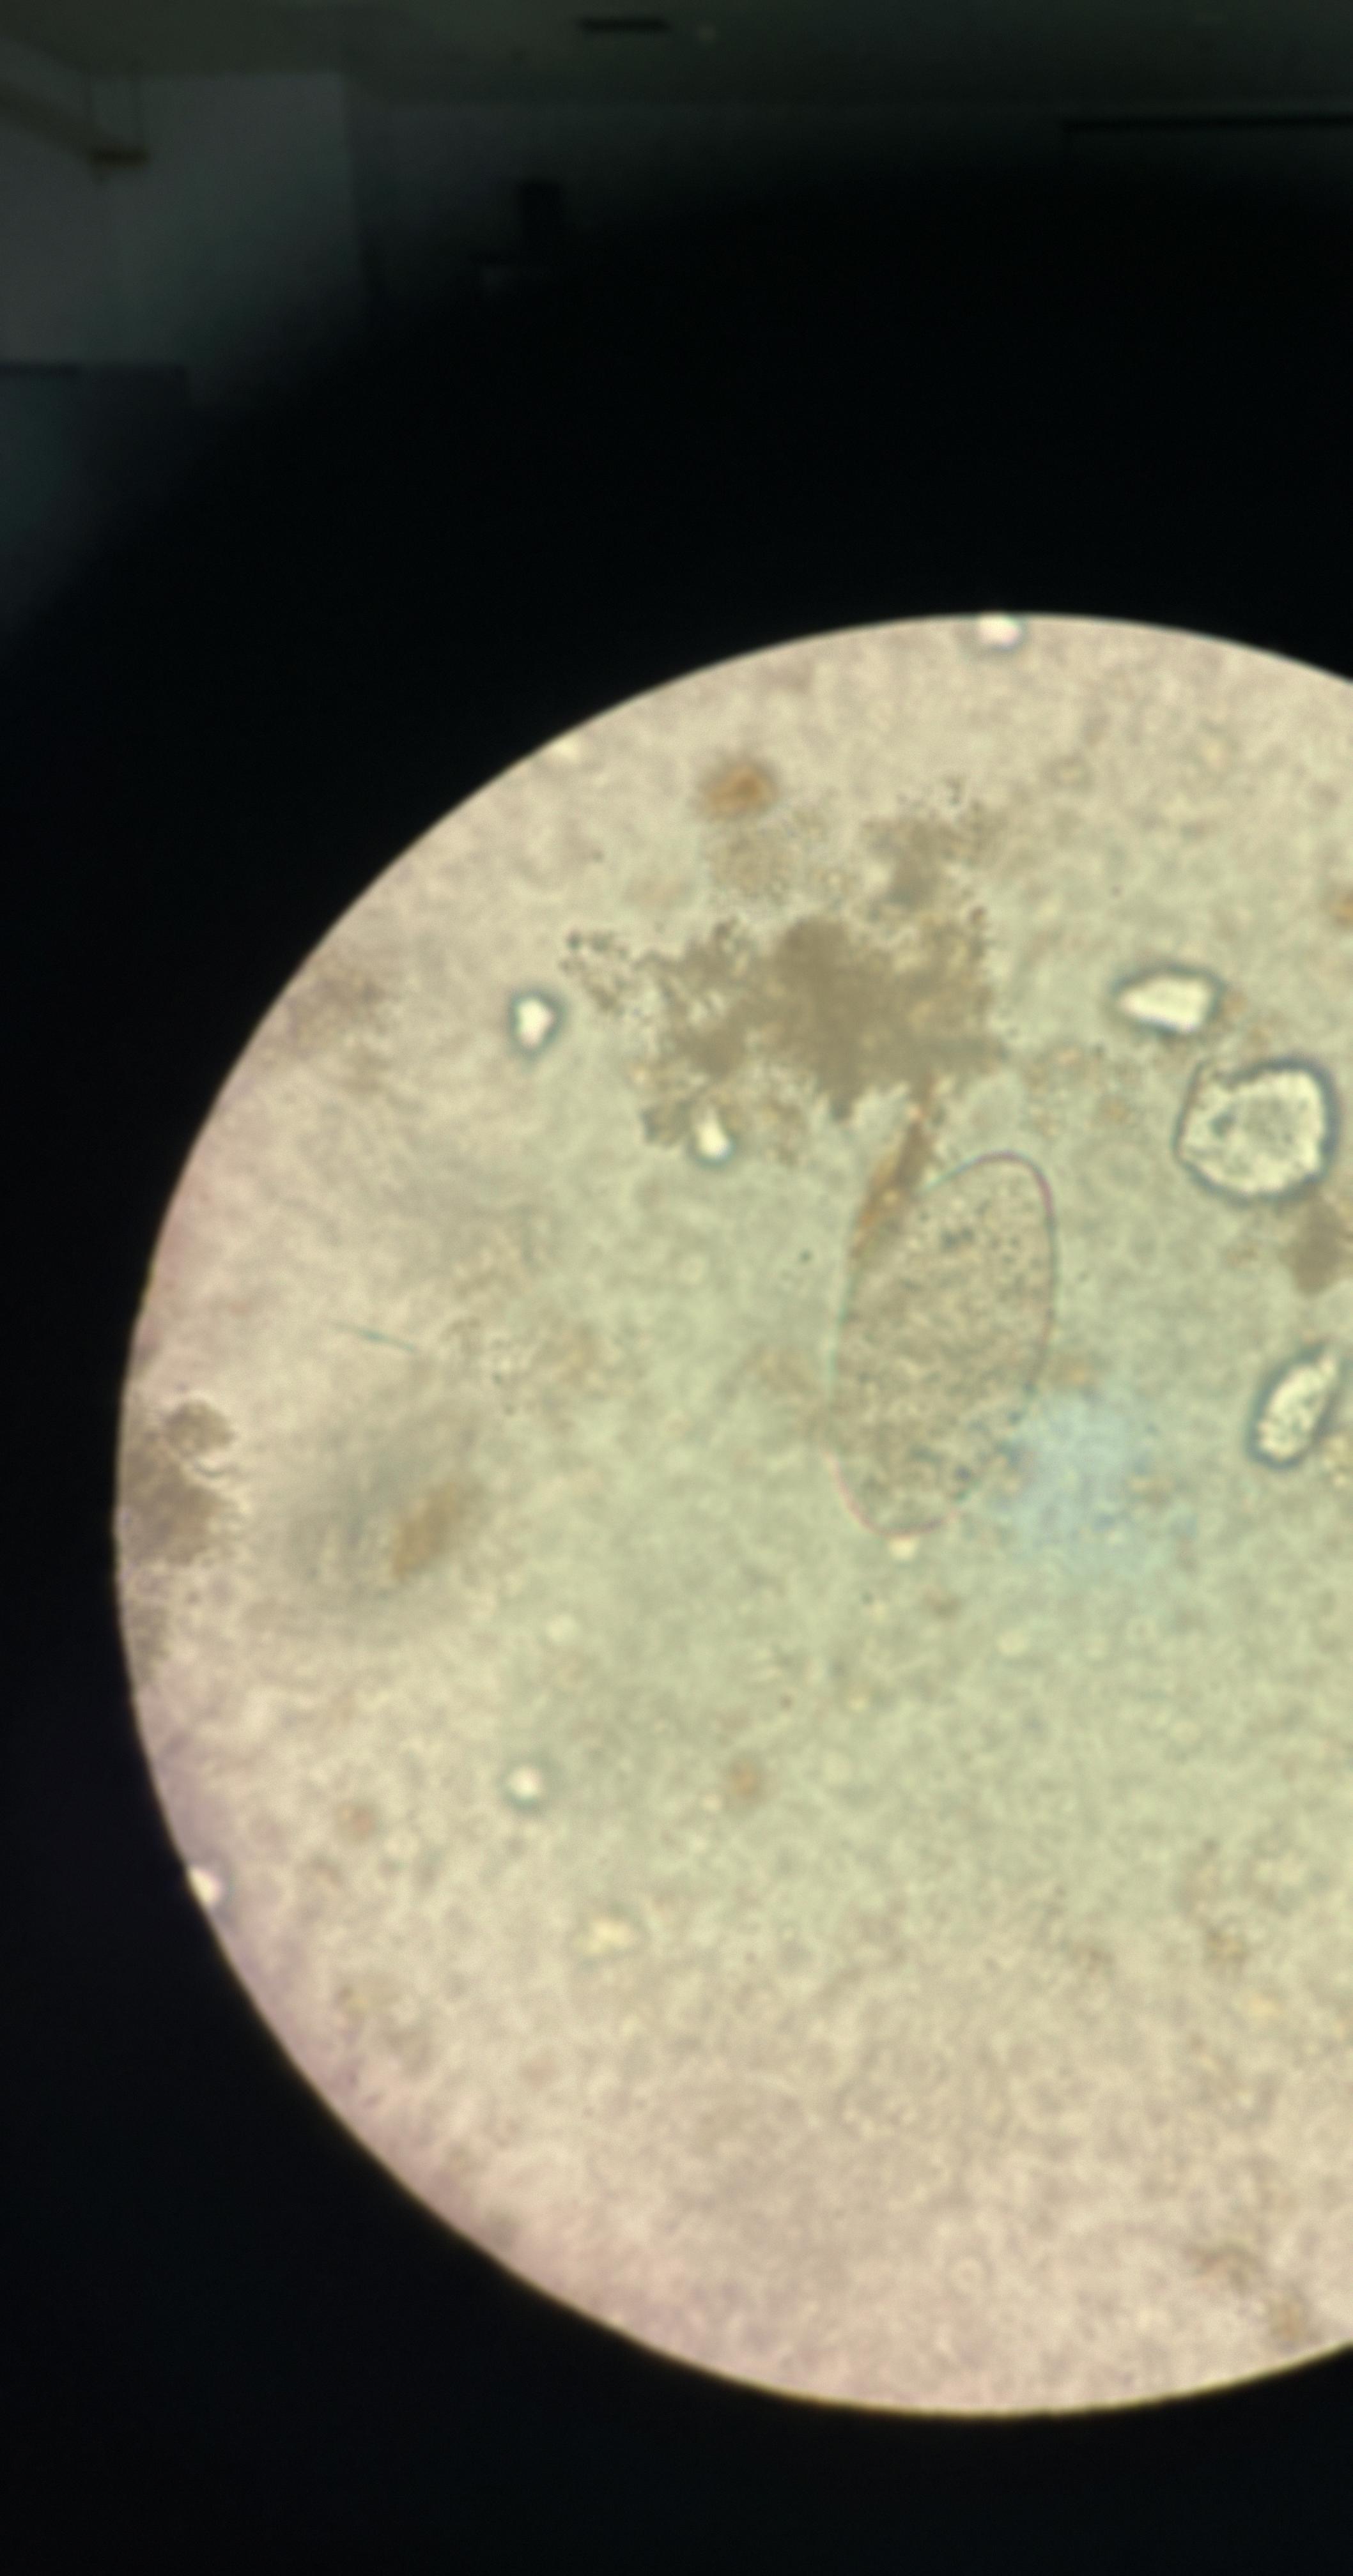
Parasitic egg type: Fasciolopsis buski